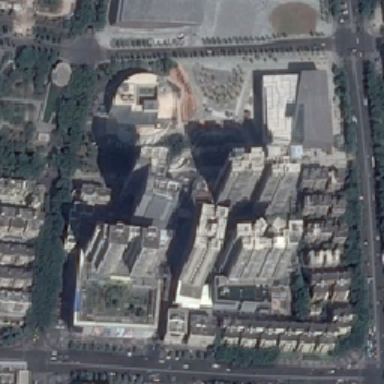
The business district surrounded by the 4th ring road .